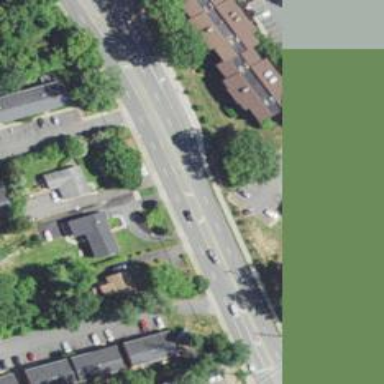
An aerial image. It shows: Footway along the road.